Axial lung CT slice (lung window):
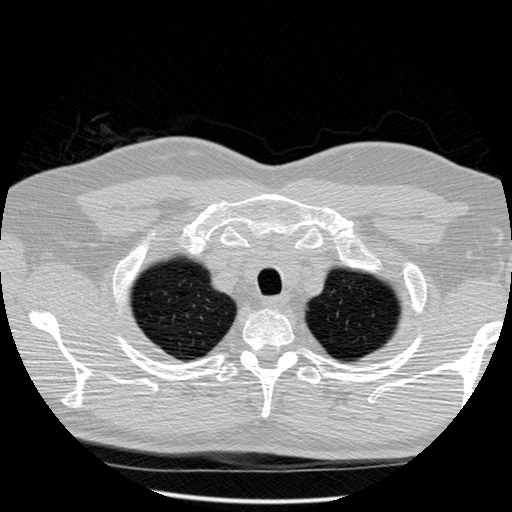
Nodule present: no